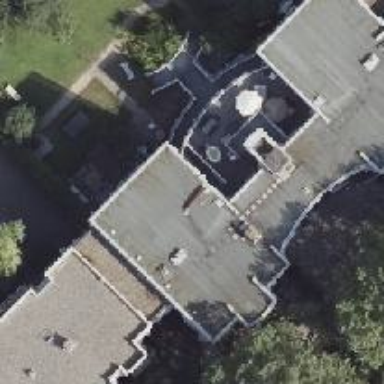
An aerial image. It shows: Apartment building with flat roof.